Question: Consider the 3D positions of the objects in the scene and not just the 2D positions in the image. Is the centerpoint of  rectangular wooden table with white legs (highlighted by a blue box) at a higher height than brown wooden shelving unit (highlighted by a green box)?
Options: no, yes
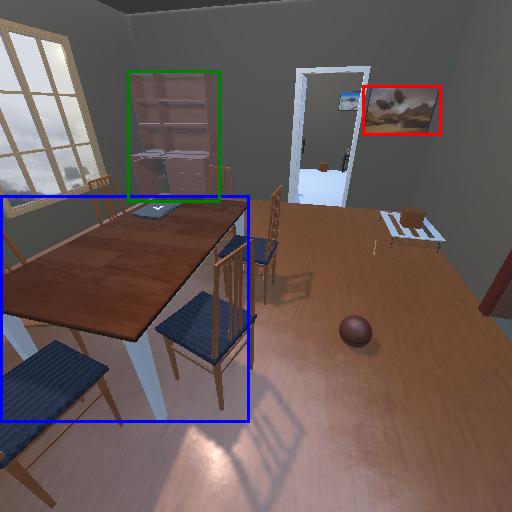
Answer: no